Interaction volume radius: 10 \u00c5
Interaction volume height: 35 \u00c5
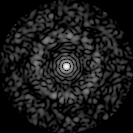
Disorder parameter: 0.8456